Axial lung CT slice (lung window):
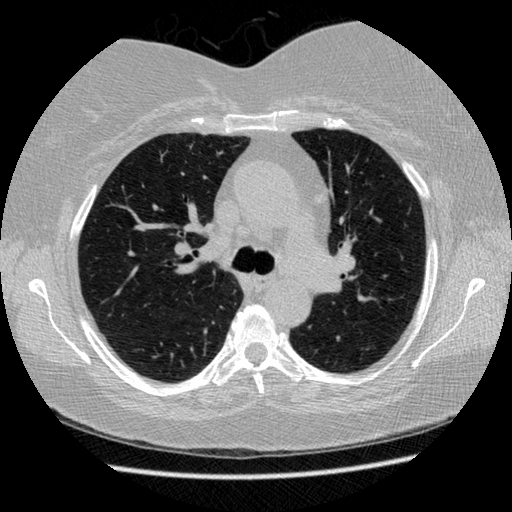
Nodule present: no